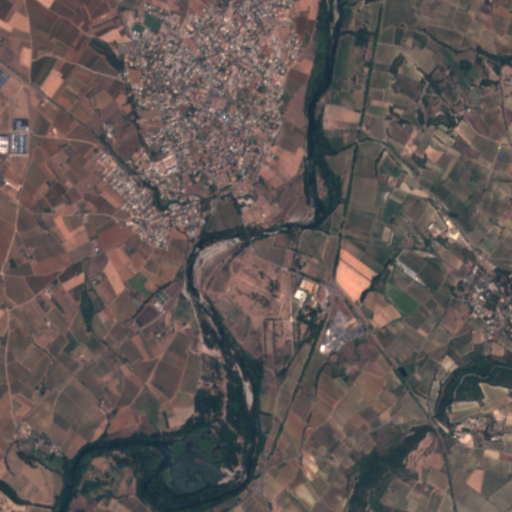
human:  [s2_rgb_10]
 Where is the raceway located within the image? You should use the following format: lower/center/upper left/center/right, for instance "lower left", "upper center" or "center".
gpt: The raceway is located in the lower left of the image.
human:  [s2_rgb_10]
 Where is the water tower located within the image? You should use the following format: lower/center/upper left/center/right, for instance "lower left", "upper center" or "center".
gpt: The water tower is located in the upper left of the image.
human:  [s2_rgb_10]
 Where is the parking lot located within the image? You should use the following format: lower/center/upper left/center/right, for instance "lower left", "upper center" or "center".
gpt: There is no parking lot in the image.